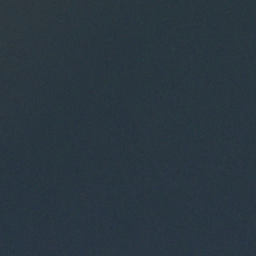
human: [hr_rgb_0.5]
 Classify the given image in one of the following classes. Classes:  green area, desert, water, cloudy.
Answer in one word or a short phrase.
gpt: cloudy